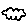
Label: cloud